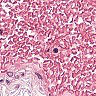
Metastatic tissue present: no